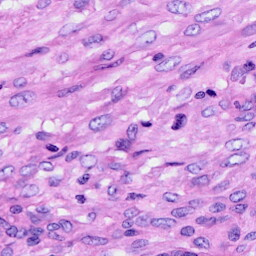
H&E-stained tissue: Ovarian